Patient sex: M
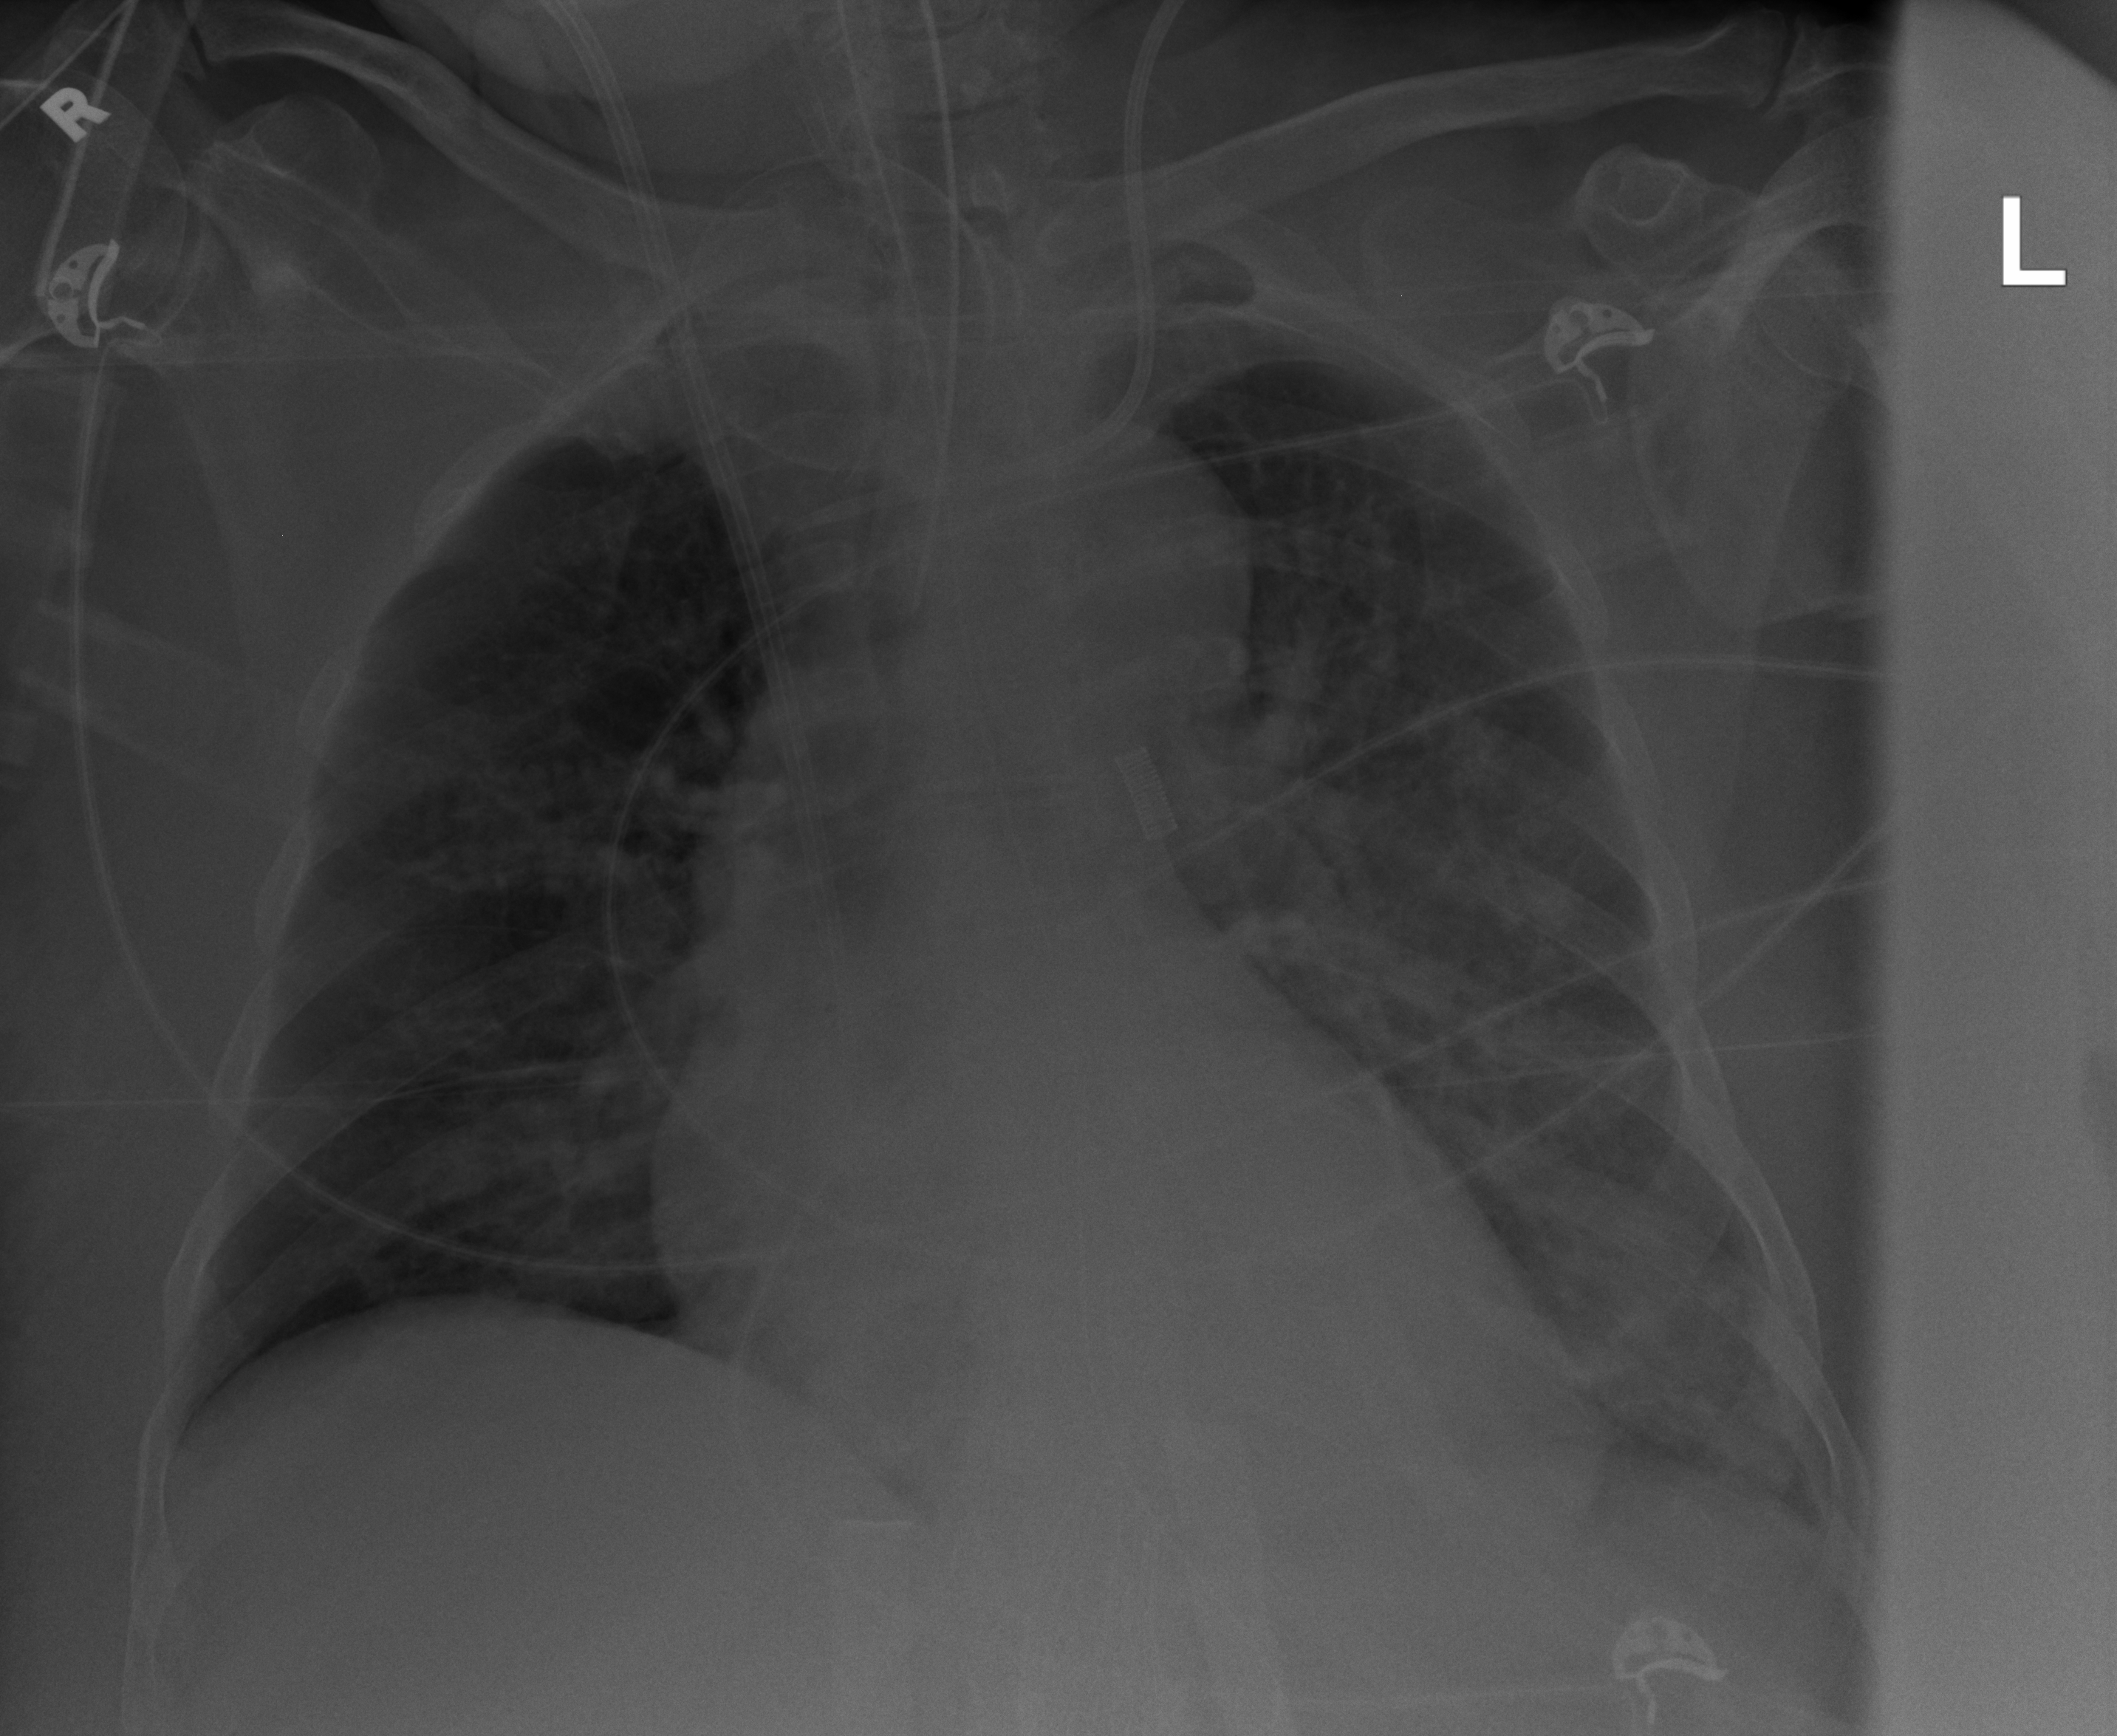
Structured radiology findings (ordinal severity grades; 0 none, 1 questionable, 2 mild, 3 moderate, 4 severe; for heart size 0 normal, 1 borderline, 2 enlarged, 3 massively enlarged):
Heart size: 2
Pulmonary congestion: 2
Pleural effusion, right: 0
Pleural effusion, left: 2
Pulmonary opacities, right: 1
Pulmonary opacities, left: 2
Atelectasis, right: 2
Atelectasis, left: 2